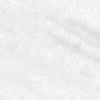
Label: change